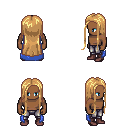
a pixel art fantasy rpg character, male body template, human, dark skin, blue cape, metal pants, light blonde extra-long hairstyle, maroon shoes, four views (front, back, left, right), 2x2 character sprite sheet, small pixel art, hard edges, no anti-aliasing